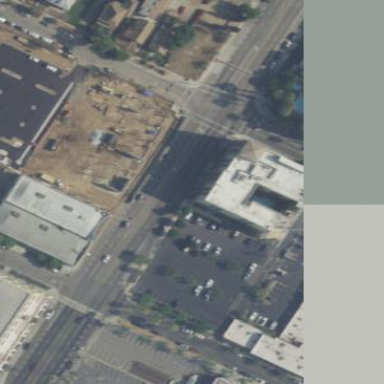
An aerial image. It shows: Hotel building.